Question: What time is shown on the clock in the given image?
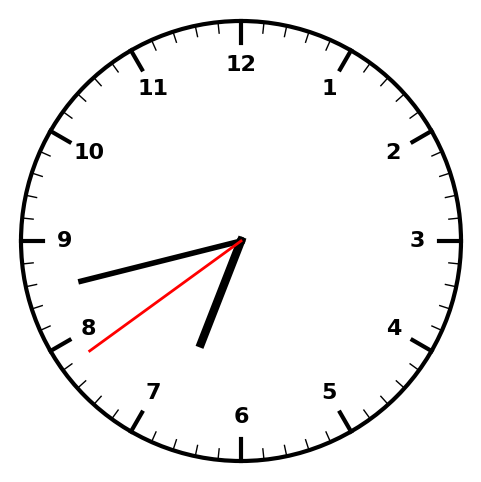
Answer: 06:42:39